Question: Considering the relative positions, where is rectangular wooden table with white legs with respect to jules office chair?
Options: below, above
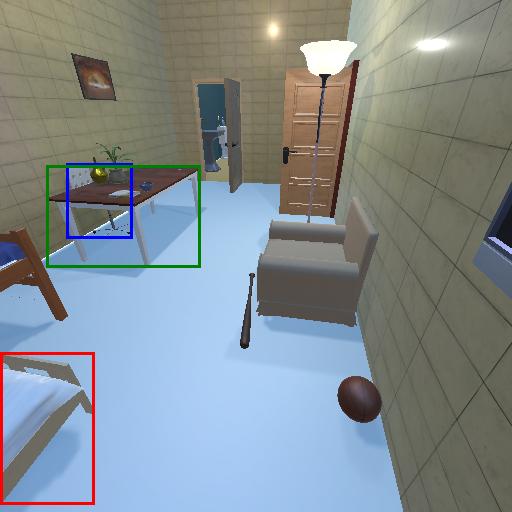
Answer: below